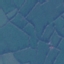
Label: Pasture